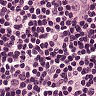
Metastatic tissue present: no